Question: Is there anyway to specify an aspect ratio in CSS such as 4:3 or 16:9 and then have the div (container) block fit the current window width and height?

Quite a simple question hopefully it has a relatively simple answer.
<URL>
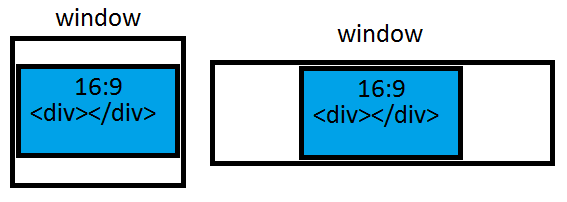
Answer: For this I fear you'll need some JS. I used jQuery here:
'''
function preserveAspect() {
var scaled = $("#scaled");
scaled.height("100%");
scaled.width("100%");
scaled.css("box-sizing", "border-box");
var ratio = 16/9;
var w = scaled.outerWidth();
var h = scaled.outerHeight();
if (w > ratio*h) {
scaled.width(ratio*h);
// horizontal centering is done using margin:auto in CSS
} else if (h > w/ratio) {
var newHeight = w/ratio;
scaled.height(newHeight);
// for vertical centering:
scaled.css({marginTop: ($("body").height()-newHeight)/2});
}
}
$(document).ready(function() {
preserveAspect();
$(window).resize(preserveAspect);
});
'''
Explanation:
1. First we scale up our div to 100% in width and height so that we know how much space it has.
2. Then we look up if it is too wide which means that the width is more than height times ratio. If so, change width. Height is at 100% already. Otherwise it might be too high, in which case we want the scale to be width divided through ratio. To center vertically we use a margin-top set to (window_height - element_height) / 2.
3. If neither of both rules apply, the div is scaled properly already.
4. In the end we add event listeners for when document is fully loaded and whenever the window size changes.
Full code and working example here:
<URL>